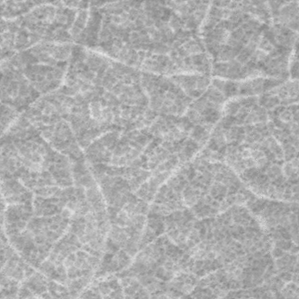
Label: frost